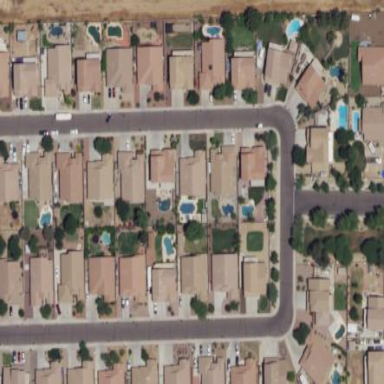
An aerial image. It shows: This residential area consists of single-family homes.